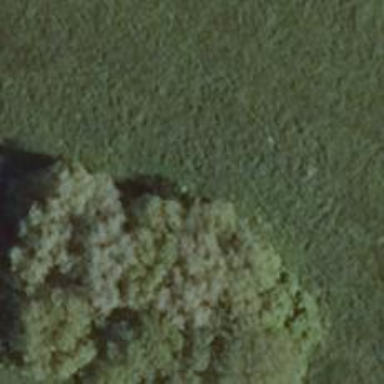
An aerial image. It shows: Patch of scrub vegetation.